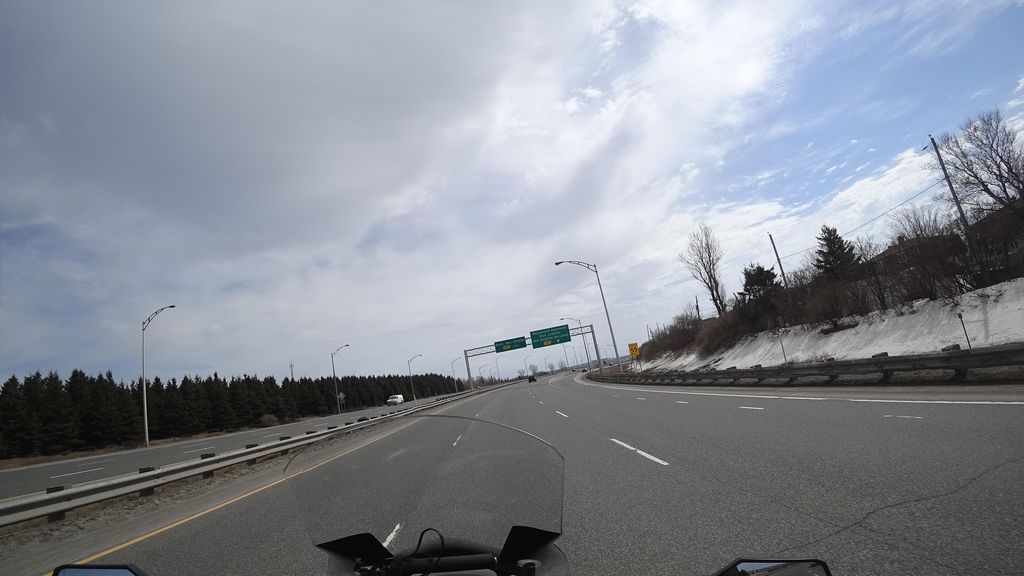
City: quebec_city